Field crop: maize
Growth stage: 2
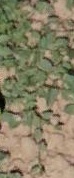
Species: convolvulus